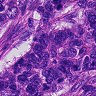
Metastatic tissue present: yes